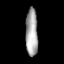
Tissue: lung
Cell type: Epithelial cells
Senescence score: 0.543
Nuclear area (px): 579
Mean DAPI intensity: 163.444